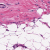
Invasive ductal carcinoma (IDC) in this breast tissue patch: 0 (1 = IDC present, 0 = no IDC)